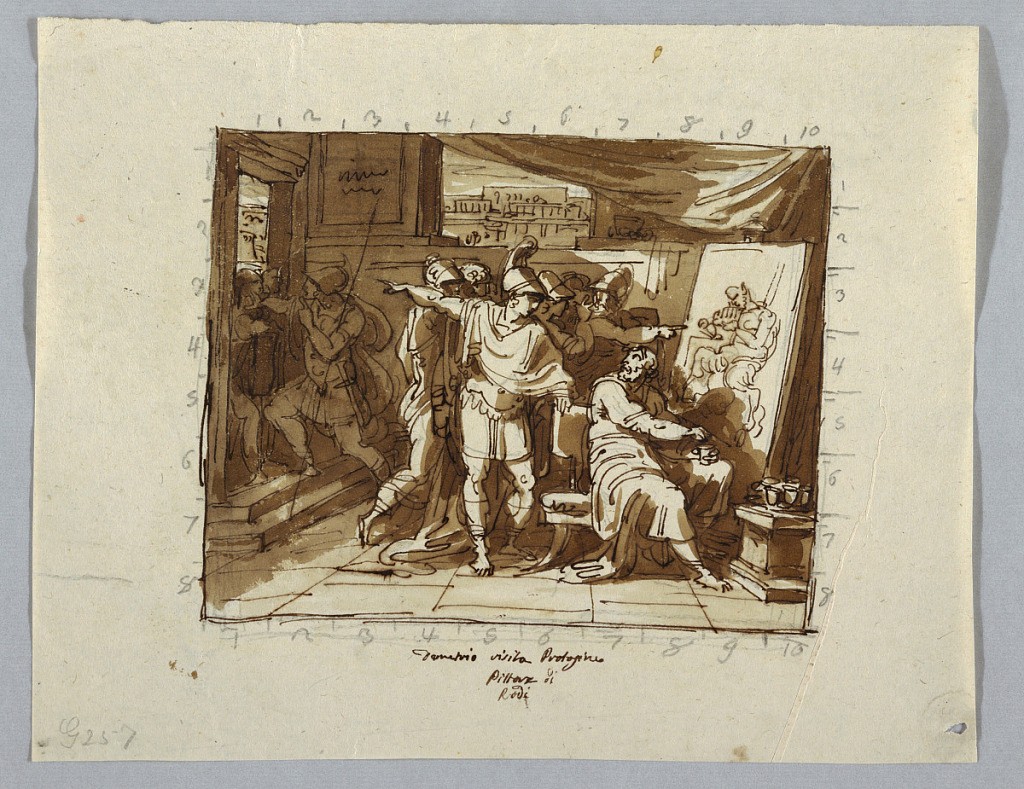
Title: Drawing
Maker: Felice Giani, Italian, 1758–1823
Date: About 1800
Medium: Pen and brown ink with brown wash (iron gall ink)
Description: Horizontal rectangle. Protogenes seated at right, upon a chair, before painting representing a satyr blowing the flute. He is grinding colors and looks up to the King who stands beside the chair speaking to Protogenes and pointing with his right hand on the door, where a guard is posted to prevent people from entering: A group of officers stand behind the king discussing the painting. The edges are divided into eight and ten sections, respectively, each being numbered with a figure written in pencil.